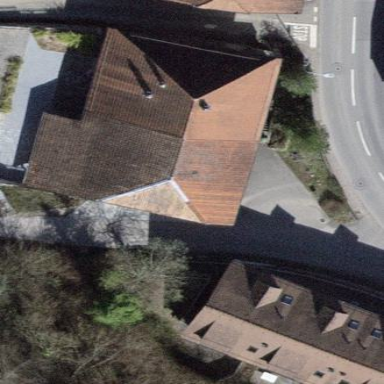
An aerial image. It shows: Building with tiled roof.